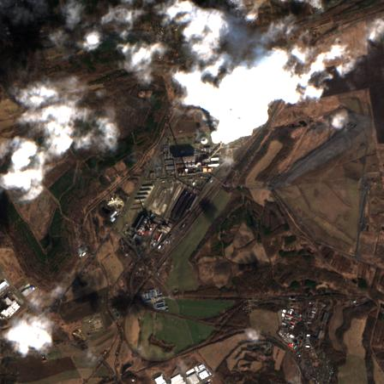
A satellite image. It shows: Industrial area with coal-powered plant.